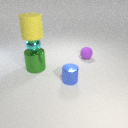
large yellow rubber cylinder above large green metal cylinder